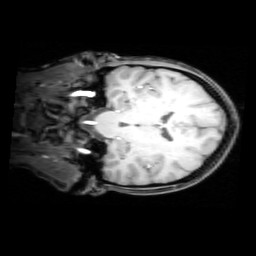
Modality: T1w
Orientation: coronal
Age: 20
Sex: female
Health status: healthy
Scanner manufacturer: philips
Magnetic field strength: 3 T
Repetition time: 0.012 s
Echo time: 0.0037 s